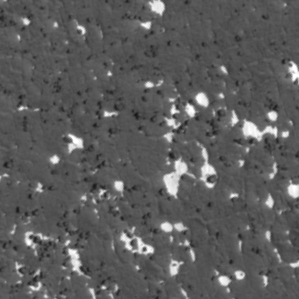
Label: frost